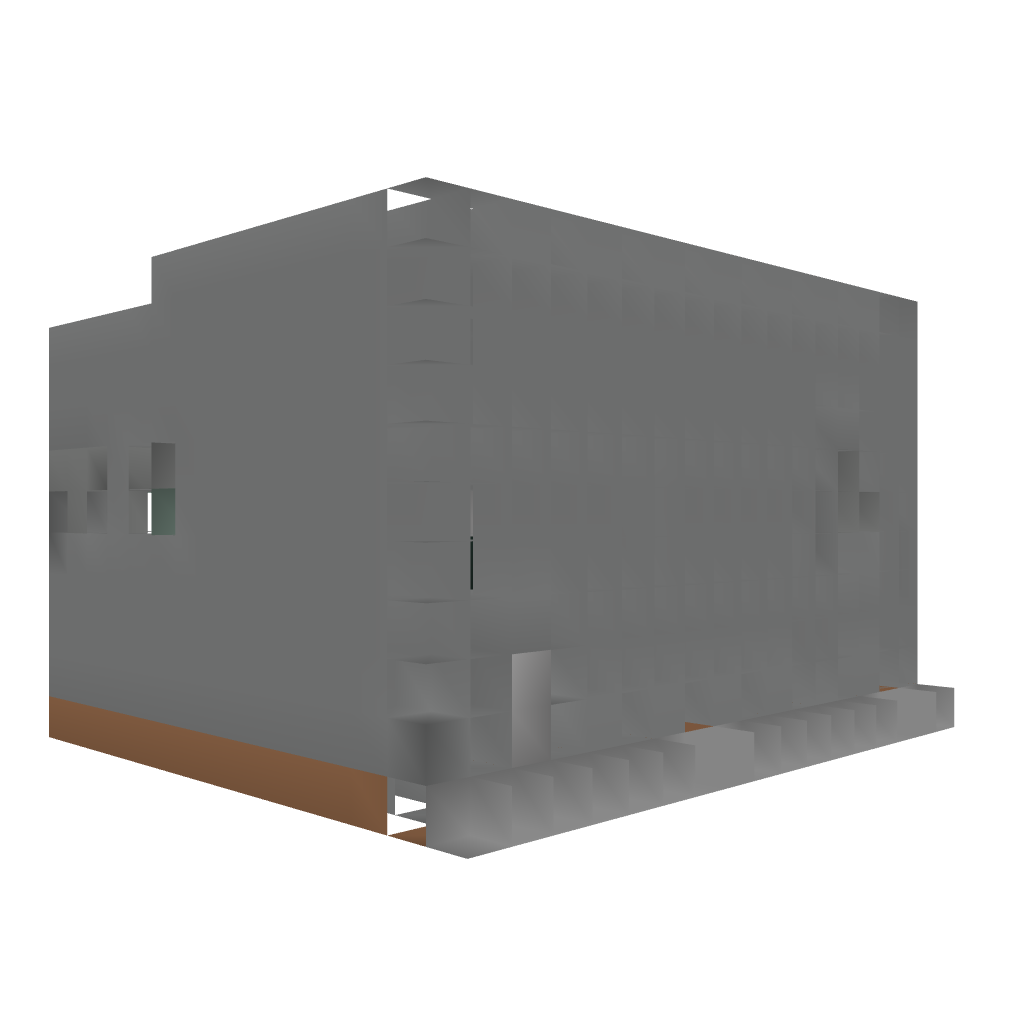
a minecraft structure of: survival dungeon